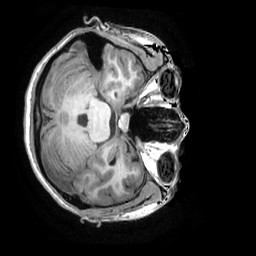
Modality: T1w
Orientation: axial
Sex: female
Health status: healthy
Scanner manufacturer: ge